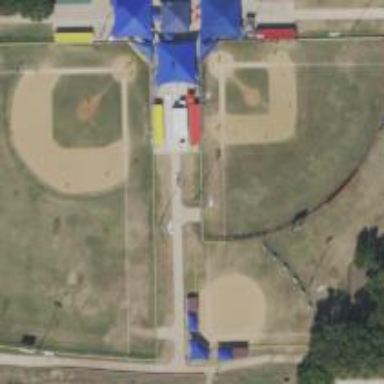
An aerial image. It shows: Baseball pitch for leisure and sports activities.